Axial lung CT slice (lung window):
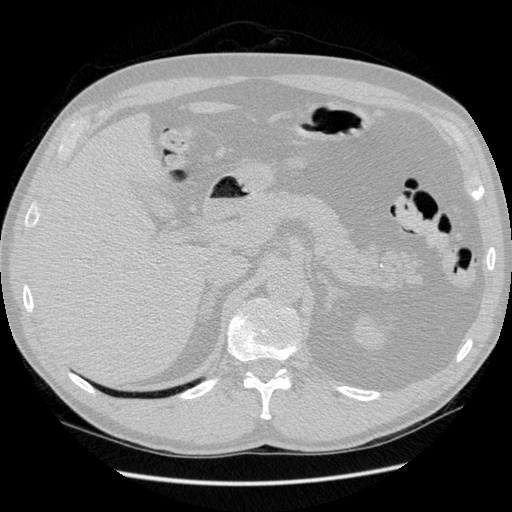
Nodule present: no